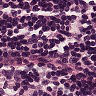
Metastatic tissue present: no